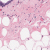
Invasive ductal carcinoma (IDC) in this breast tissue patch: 0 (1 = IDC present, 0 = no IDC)